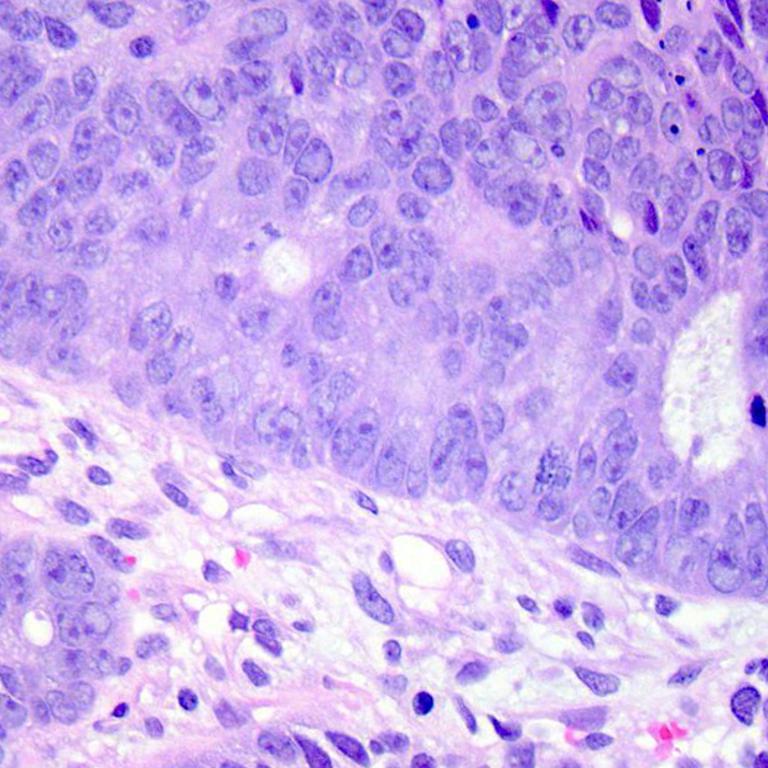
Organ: colon
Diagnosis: adenocarcinomas